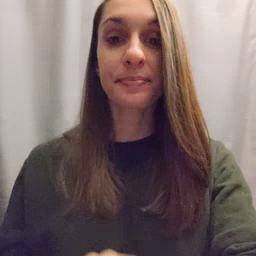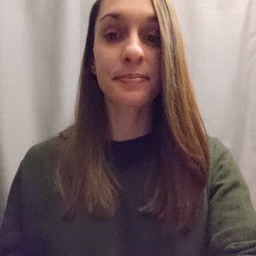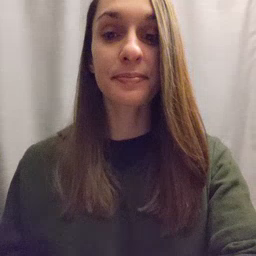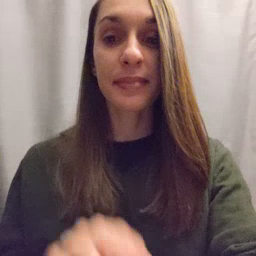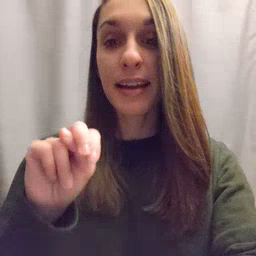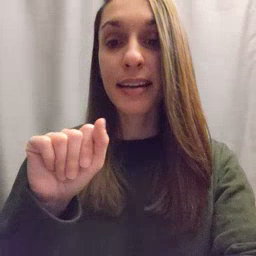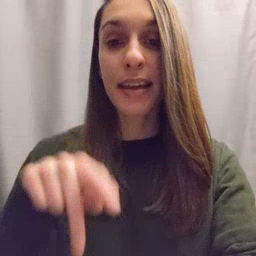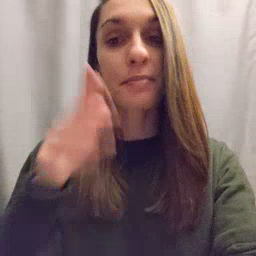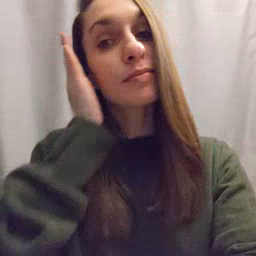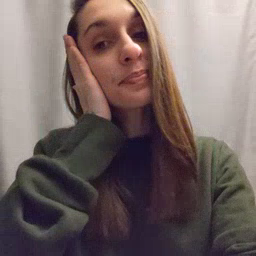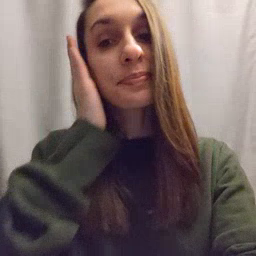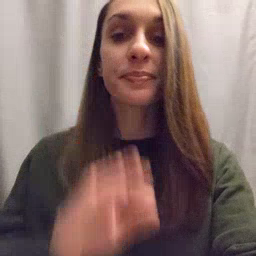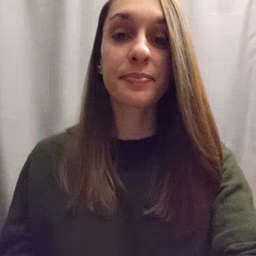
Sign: nap